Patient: sex F, age 63
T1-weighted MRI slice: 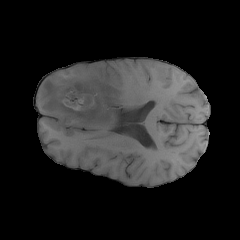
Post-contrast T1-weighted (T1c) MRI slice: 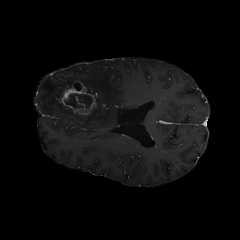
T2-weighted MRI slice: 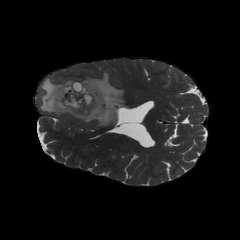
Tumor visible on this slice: yes
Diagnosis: Glioblastoma, IDH-wildtype
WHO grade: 4